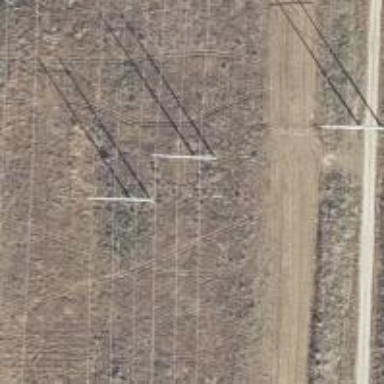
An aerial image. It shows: H-frame power tower with distinctive design.